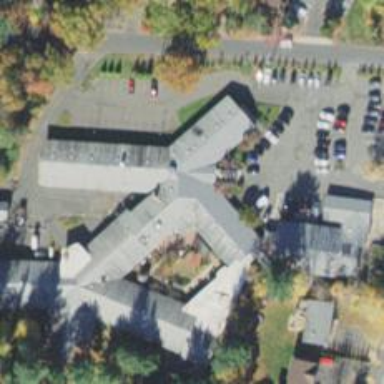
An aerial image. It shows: Hospital.